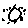
Label: sun